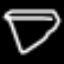
Label: diamond